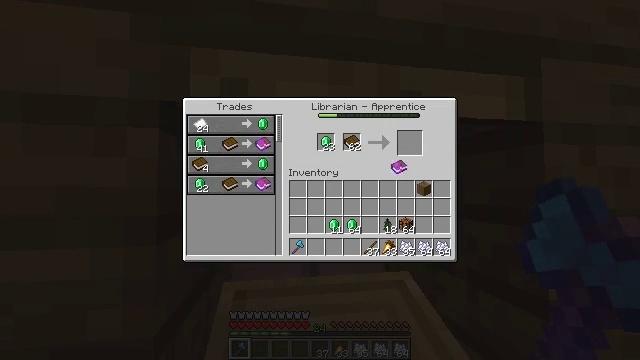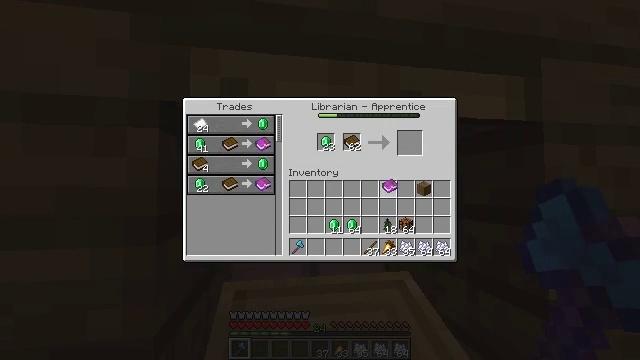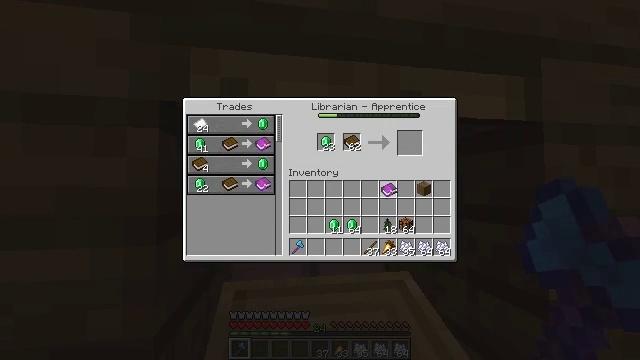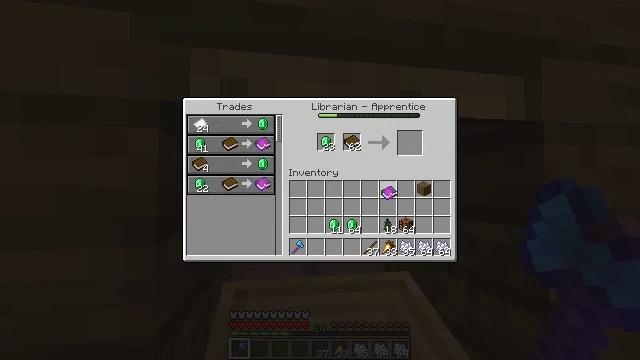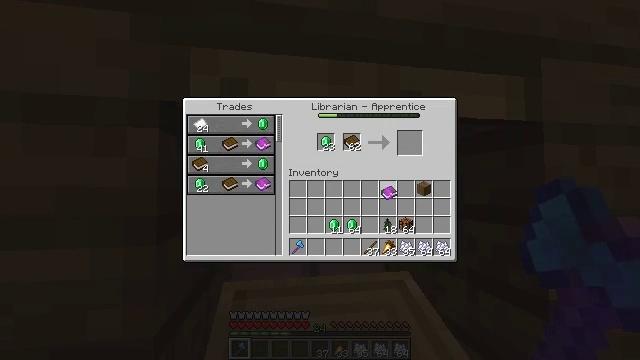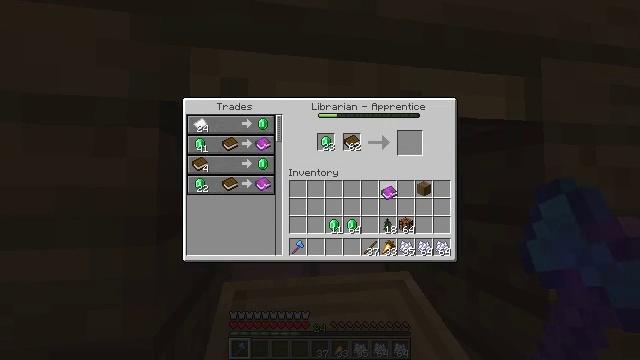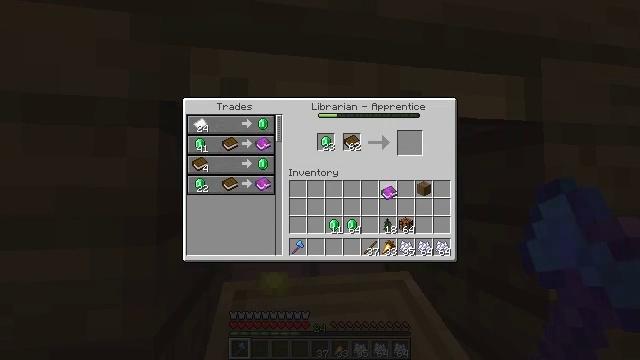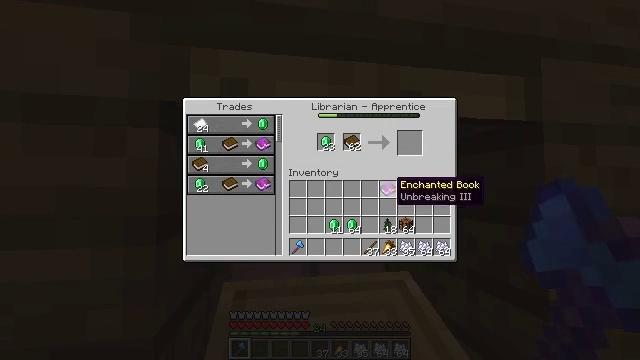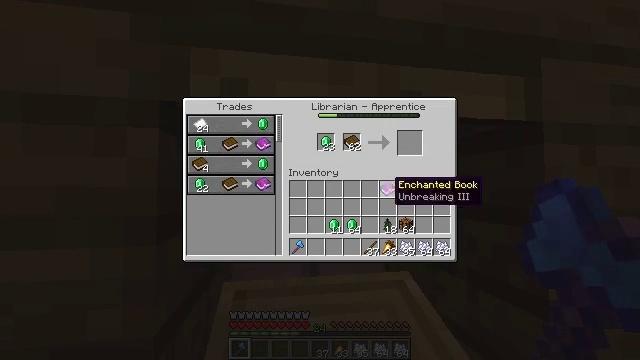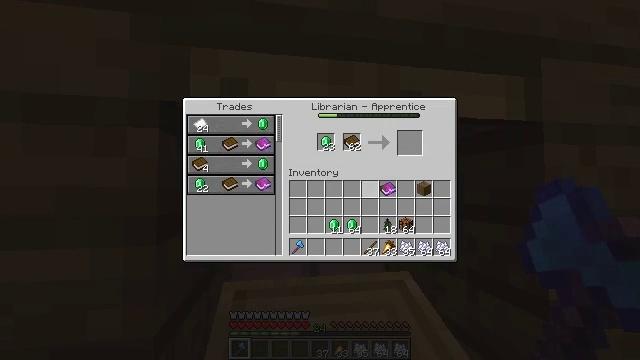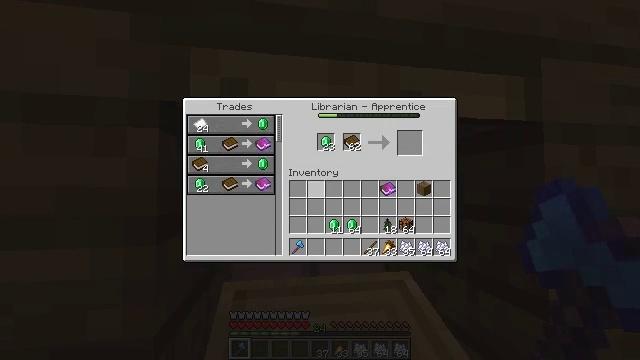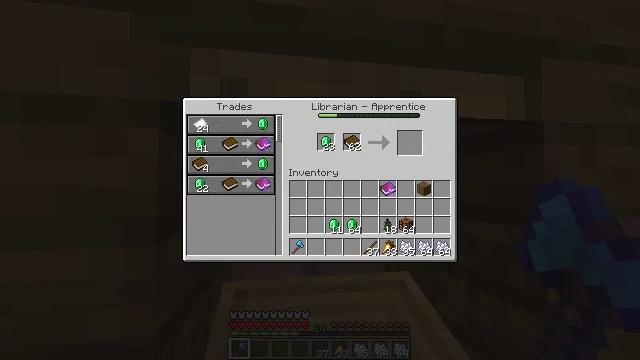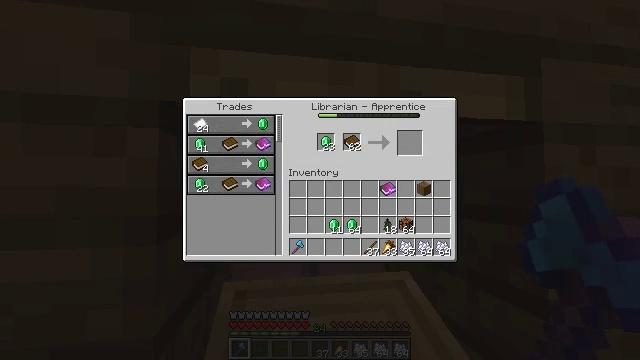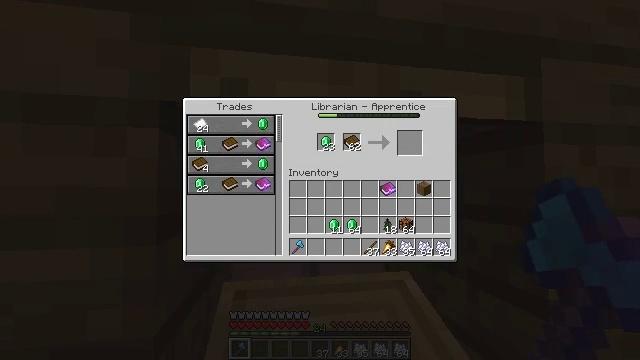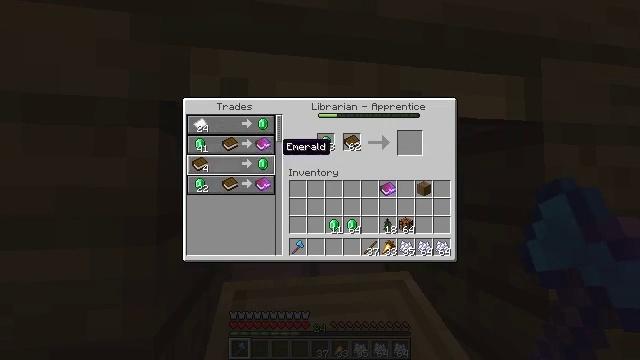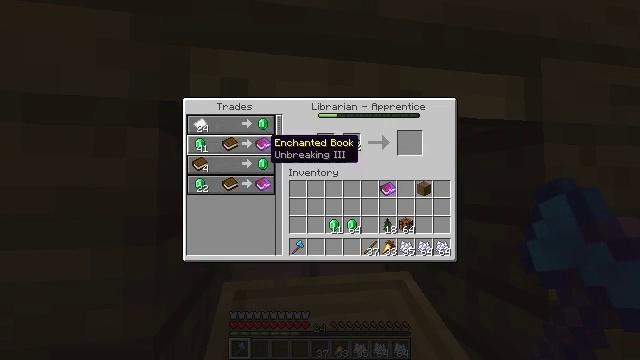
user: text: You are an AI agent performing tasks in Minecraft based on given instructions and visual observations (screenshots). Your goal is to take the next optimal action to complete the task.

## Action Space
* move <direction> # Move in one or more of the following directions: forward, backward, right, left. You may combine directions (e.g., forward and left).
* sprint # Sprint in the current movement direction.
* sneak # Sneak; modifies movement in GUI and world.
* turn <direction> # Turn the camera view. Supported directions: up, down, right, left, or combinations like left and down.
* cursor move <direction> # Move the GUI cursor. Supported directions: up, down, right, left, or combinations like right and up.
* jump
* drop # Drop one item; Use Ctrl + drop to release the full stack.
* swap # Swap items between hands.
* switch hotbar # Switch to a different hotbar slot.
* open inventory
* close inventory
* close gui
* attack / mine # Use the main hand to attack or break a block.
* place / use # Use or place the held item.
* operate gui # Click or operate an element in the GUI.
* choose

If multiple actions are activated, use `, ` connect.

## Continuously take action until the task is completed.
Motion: motion action
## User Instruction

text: Get an enchanted book using the enchanting table.
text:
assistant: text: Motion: cursor move left and down
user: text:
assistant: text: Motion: no_op
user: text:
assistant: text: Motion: operate gui
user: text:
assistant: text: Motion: operate gui
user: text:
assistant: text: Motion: operate gui
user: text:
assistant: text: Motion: operate gui
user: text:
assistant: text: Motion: no_op
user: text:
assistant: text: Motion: no_op
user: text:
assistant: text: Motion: cursor move left
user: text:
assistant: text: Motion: cursor move left and up
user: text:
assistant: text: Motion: cursor move left and up
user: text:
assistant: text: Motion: cursor move left
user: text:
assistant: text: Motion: no_op
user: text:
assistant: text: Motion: cursor move left and up
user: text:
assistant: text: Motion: cursor move left
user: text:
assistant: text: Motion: no_op
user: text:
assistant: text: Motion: no_op
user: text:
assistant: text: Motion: cursor move right
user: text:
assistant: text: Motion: cursor move right
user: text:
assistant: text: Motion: cursor move right
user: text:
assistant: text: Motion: no_op
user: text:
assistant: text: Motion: no_op
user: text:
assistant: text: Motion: no_op
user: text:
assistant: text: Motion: no_op
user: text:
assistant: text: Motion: cursor move left
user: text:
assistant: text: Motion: cursor move left
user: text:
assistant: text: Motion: cursor move left
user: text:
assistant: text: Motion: cursor move left
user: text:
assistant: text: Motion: no_op
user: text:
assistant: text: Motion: cursor move left